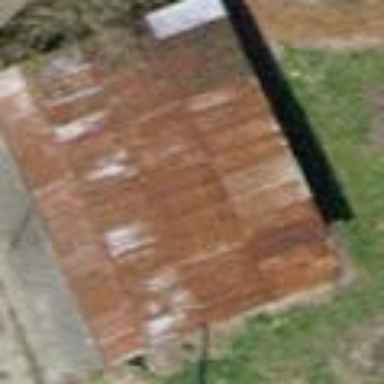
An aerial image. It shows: Shed building.